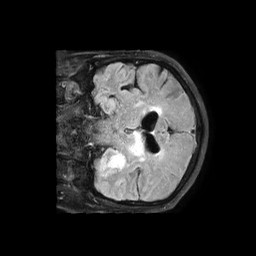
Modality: FLAIR
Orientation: coronal
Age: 66
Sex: male
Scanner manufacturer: philips
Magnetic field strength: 1.5 T
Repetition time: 6 s
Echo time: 0.1032 s